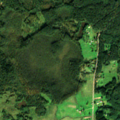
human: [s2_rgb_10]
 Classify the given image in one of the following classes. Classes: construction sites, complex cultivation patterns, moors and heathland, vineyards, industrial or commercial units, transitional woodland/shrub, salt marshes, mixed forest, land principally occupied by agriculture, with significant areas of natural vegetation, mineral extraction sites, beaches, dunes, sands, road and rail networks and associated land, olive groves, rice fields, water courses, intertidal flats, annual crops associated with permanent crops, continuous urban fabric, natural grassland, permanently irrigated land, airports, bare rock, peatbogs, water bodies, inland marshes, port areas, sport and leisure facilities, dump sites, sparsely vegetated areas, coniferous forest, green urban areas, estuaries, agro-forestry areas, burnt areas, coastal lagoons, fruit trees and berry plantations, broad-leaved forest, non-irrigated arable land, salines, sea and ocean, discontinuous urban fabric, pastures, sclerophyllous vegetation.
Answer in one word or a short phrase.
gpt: pastures, complex cultivation patterns, broad-leaved forest, coniferous forest, mixed forest, transitional woodland/shrub